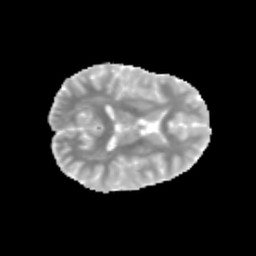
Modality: MD
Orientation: axial
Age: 10
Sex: female
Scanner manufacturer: siemens
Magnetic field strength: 3 T
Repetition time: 3.8 s
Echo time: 0.07 s